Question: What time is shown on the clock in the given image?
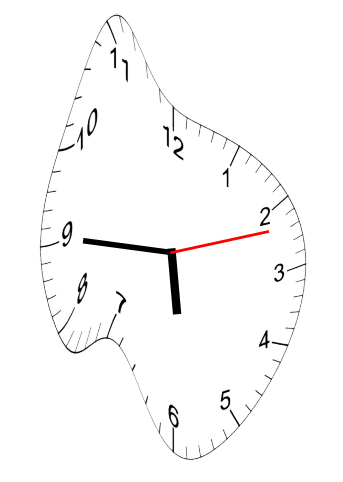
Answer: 05:45:12